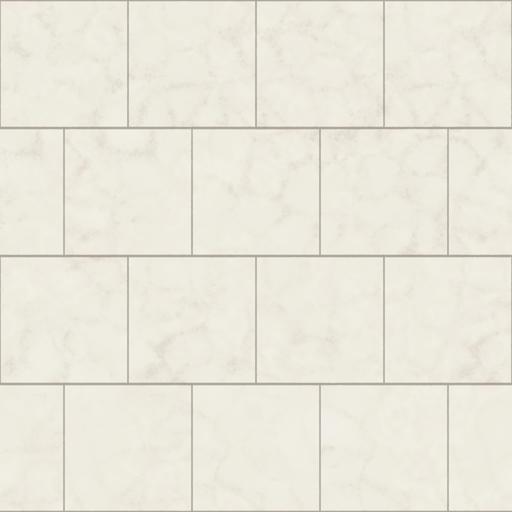
Tags: clean kitchen subway tiled tiles wall white